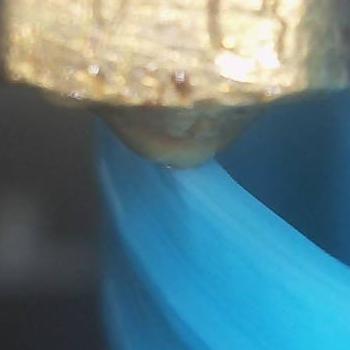
Flow rate: 74%